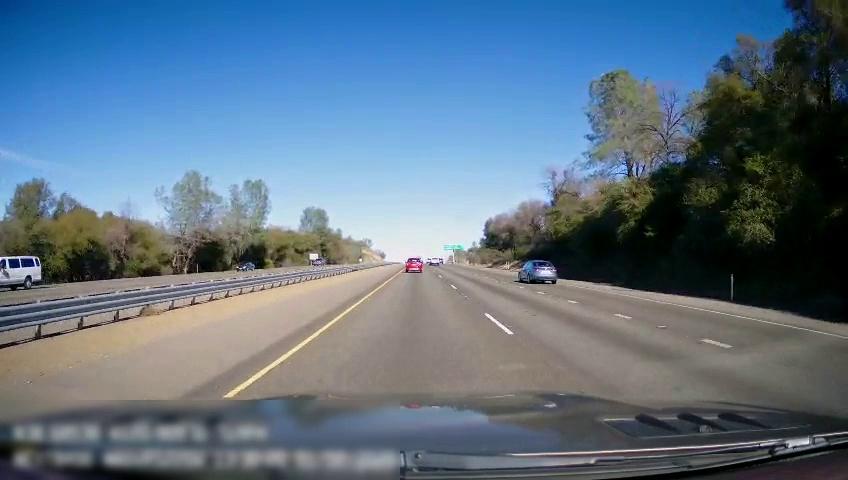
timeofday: Day
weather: Sunny
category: Drivable Space
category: Drivable Space
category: Vehicles | SUV
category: Vehicles | Car
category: Vehicles | Car
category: Vehicles | Car
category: Lanes | Current Lane
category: Lanes | Current Lane
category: Lanes | Alternate Lane
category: Lanes | Alternate Lane
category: Traffic | Signs